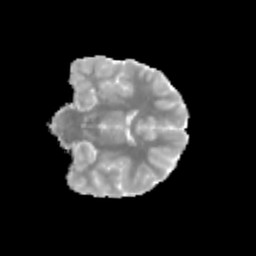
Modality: MD
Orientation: coronal
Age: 11
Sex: male
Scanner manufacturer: siemens
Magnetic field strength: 3 T
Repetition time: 3.8 s
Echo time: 0.07 s